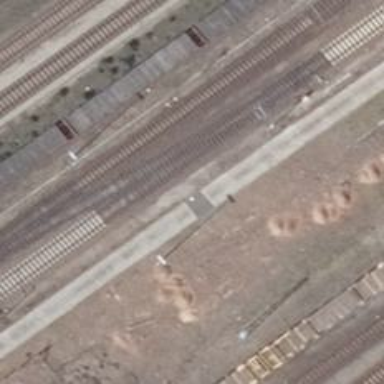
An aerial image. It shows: Rail yard with electrified contact lines for the railway.